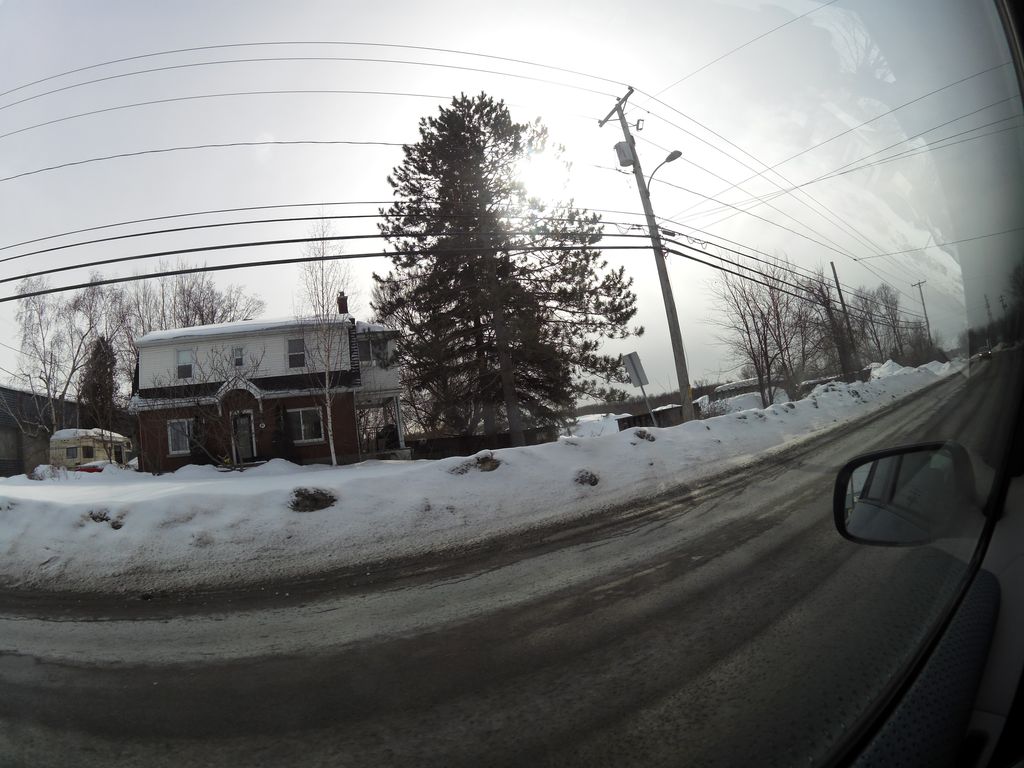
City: ottawa-gatineau